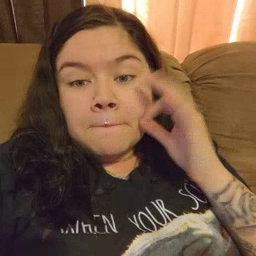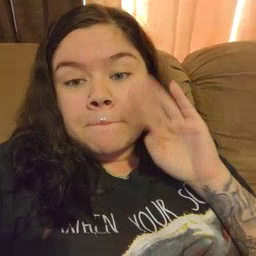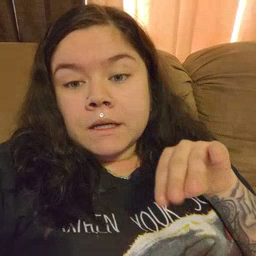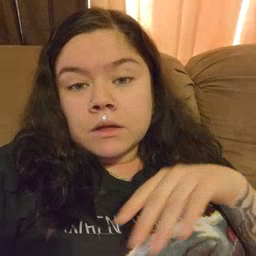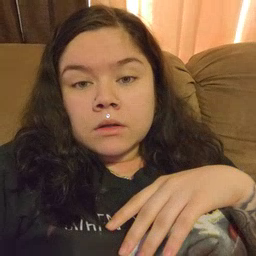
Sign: bee